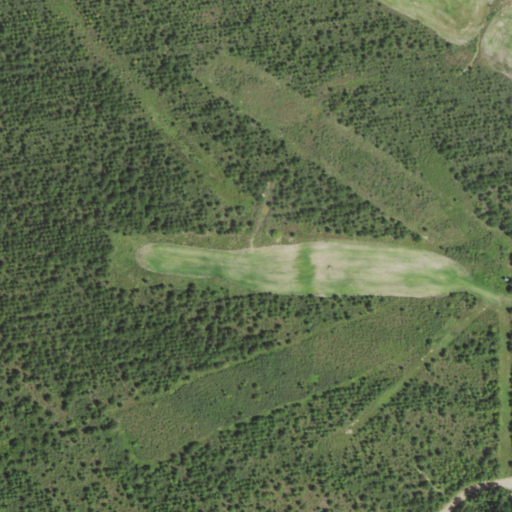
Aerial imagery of island in Louisiana named Whitney Island containing only cultivated crops